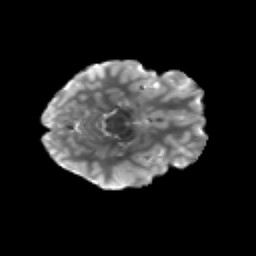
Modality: T2w
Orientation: axial
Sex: female
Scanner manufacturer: siemens
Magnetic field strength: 3 T
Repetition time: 5 s
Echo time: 0.071 s